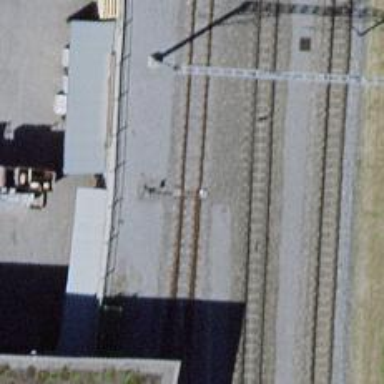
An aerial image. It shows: Railway switch.